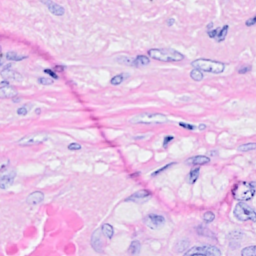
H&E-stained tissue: Breast